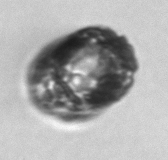
Label: Guinardia_flaccida